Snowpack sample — Loveland Pass, Silver Plume, Colorado, USA (12/14/25, 10:50 AM MST)
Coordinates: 39.664, -105.882
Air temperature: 36 °F
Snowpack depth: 67 cm
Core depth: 10 cm
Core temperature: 50 °F
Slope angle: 6°, slope face: 326°
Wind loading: low
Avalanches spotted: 0
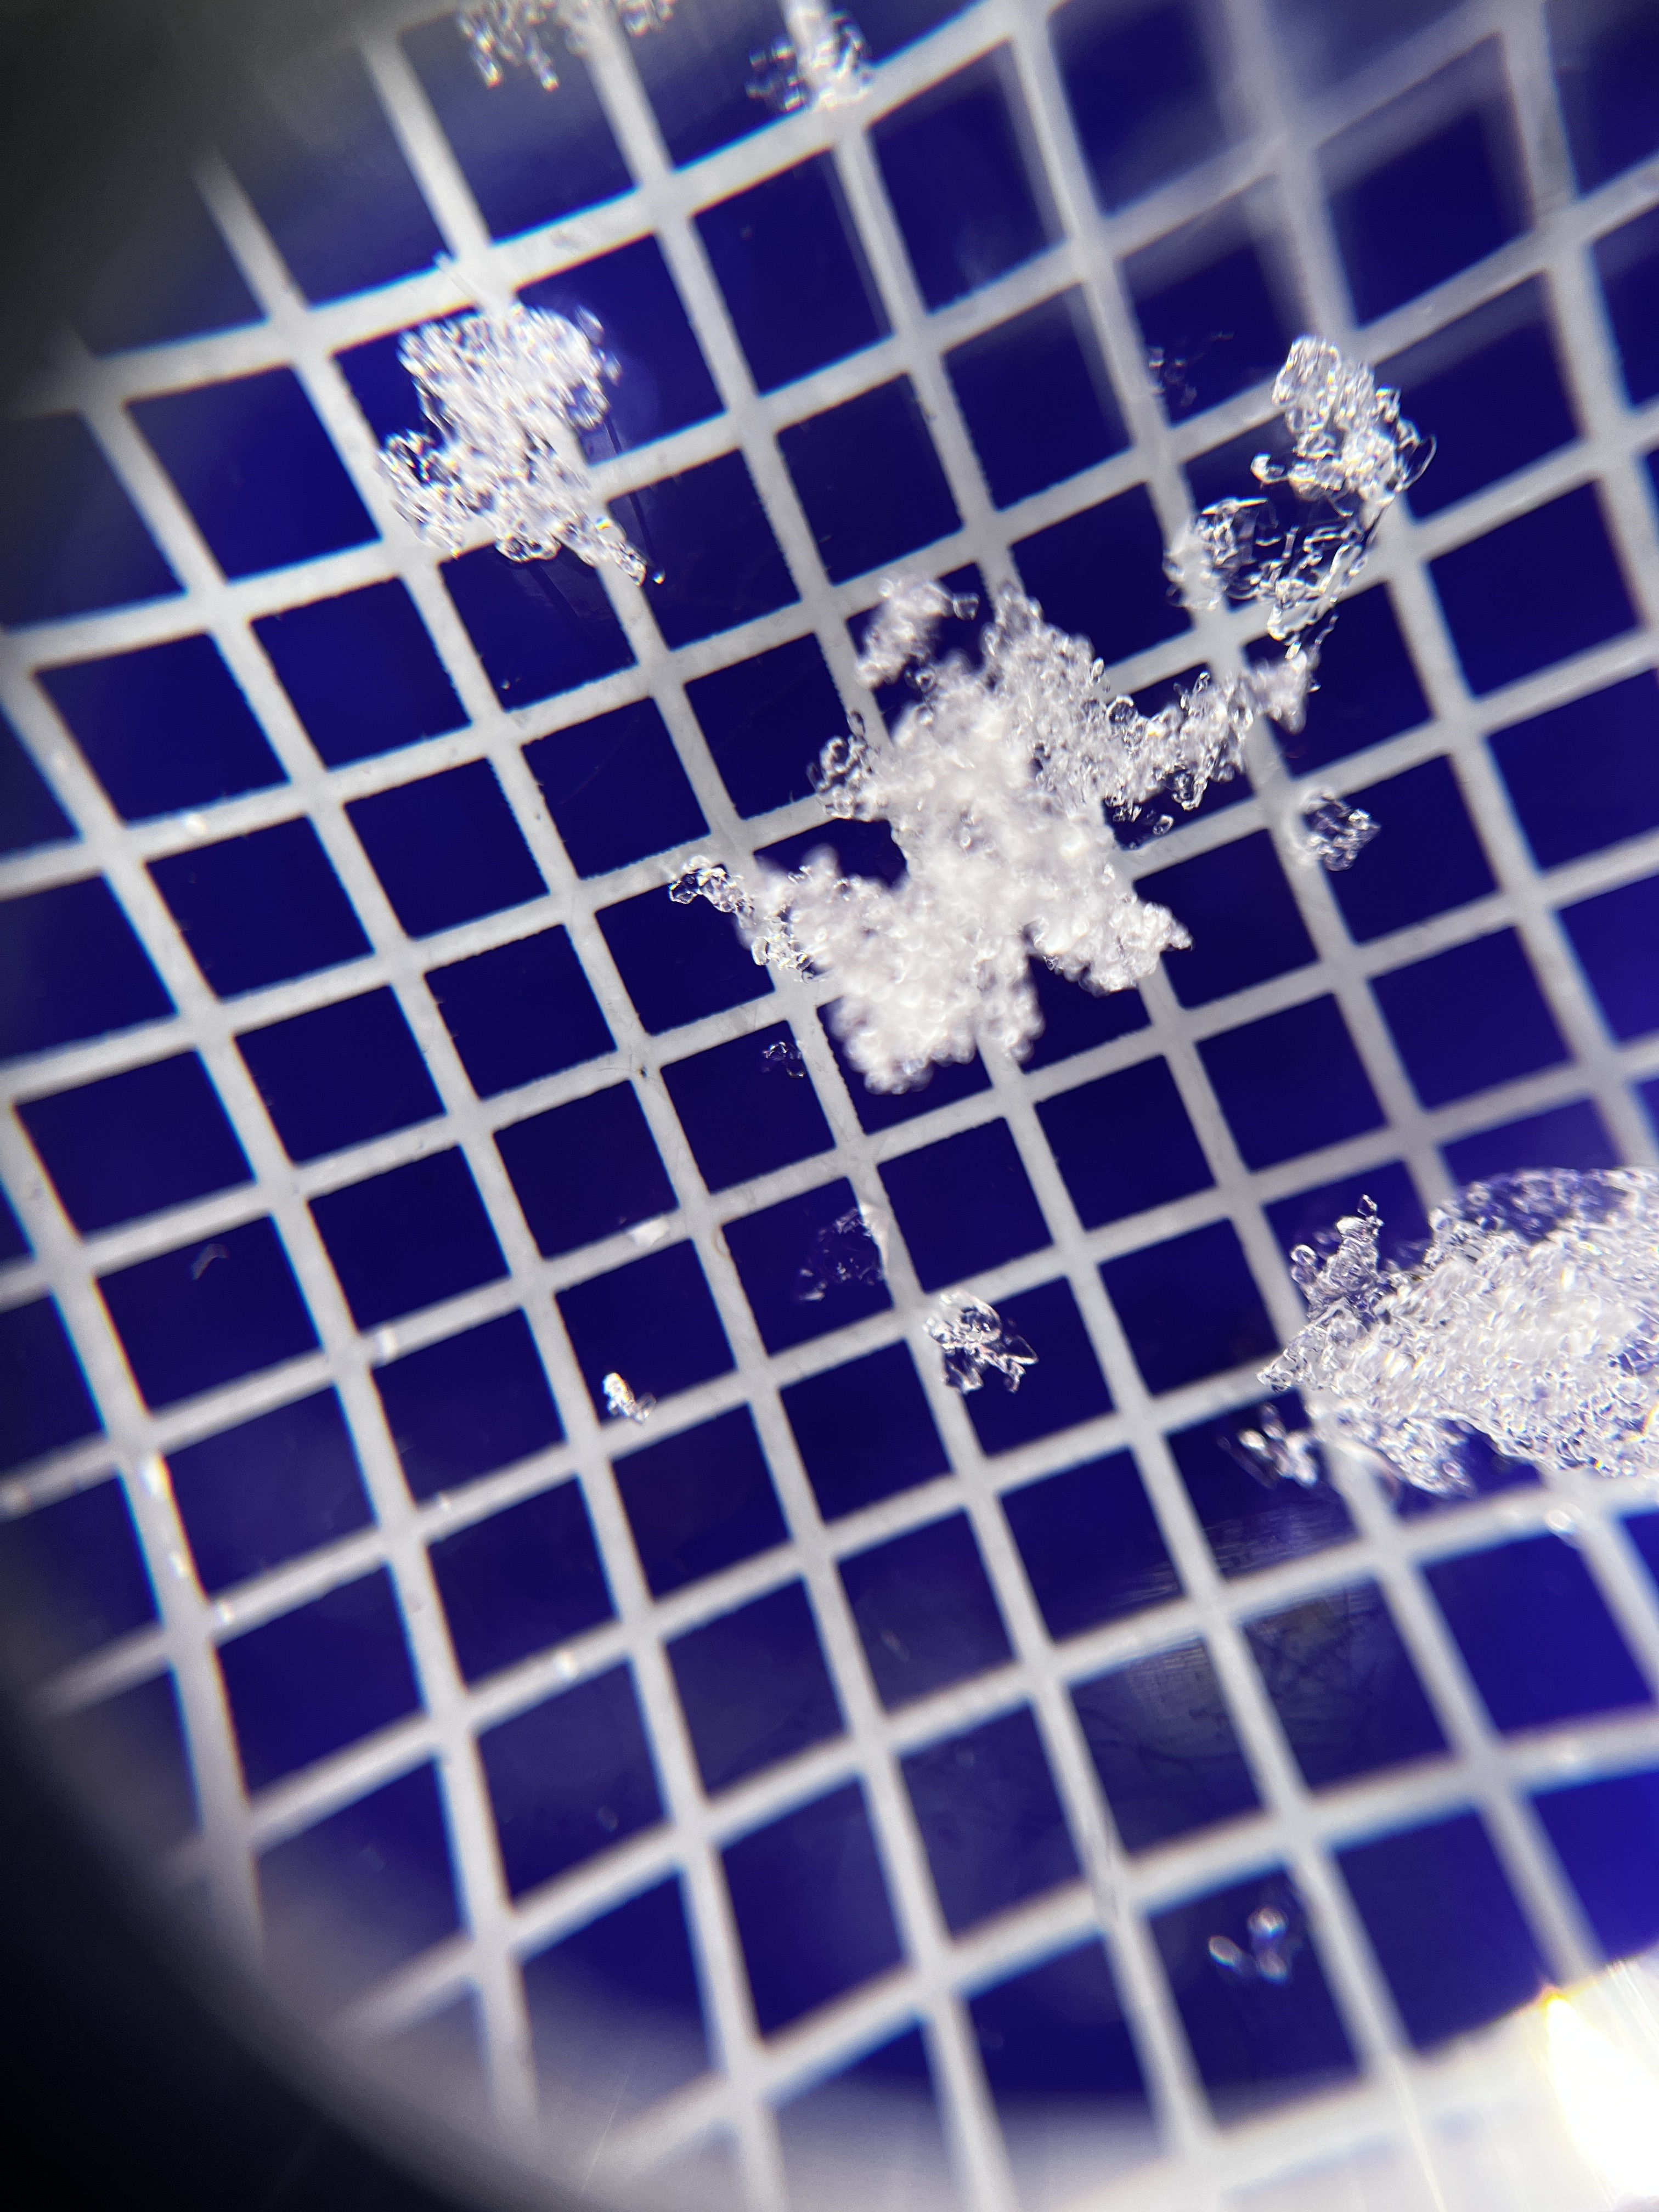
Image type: magnified_profile
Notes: No avalanches spotted, very late start to the season with minimal snowpack